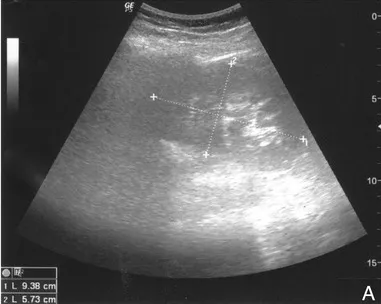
A; Transabdominal ultrasound.
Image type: radiology (ultrasound)